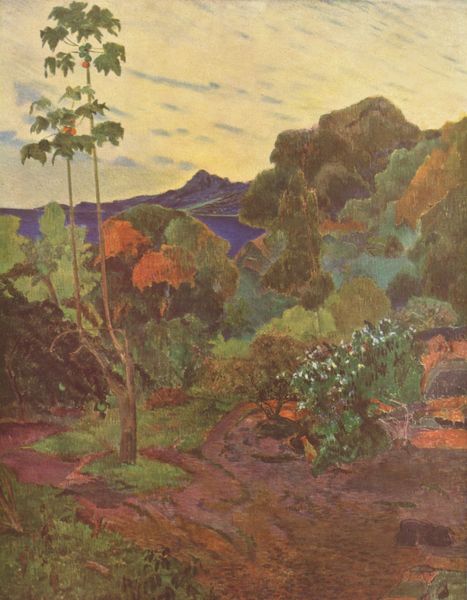
Titel: Tropische Pflanzenwelt
Künstler: Paul Gauguin
Standort: Edinburgh
Institution: National Gallery of Scotland
Schlagwörter: baum, berg, blau, blätter, felsen, gemälde, himmel, laub, meer, wasser, weiß, wolken, aquarell, bäume, gelb, grün, impressionismus, landschaft, ocker, see, ufer, äste, abend, blumen, braun, bunt, licht, orange, blüten, gras, rasen, rot, weg, wiese, wolke, beige, expressionismus, malerei, blass, öl, baumstamm, dämmerung, erde, feld, gräser, horizont, hügel, morgen, natur, stamm, strauch, zweige, busch, büsche, gebüsch, sonne, sträucher, wiesen, gold, pflanzen, rosa, wald, frucht, garten, bewölkt, landschft, küste, süden, berge, farben, gebirge, gipfel, hellgrün, lila, sonnenuntergang, violett, herbst, stämme, dunkelblau, streifen, palme, dünn, hoch, striche, gauguin, südsee, bedeckt, farbflächen, moos, paul, urwald, grad, wildnis, ahorn, stämmchen, tahiti, blügen, blümen, blüme, eerde, alexsej jawlensky